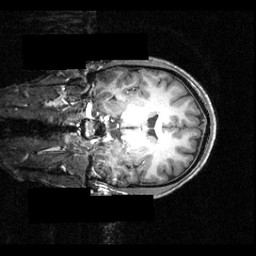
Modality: T1w
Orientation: coronal
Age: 25
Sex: male
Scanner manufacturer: siemens
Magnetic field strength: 3.951 T
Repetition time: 1.5 s
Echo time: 0.00335 s